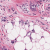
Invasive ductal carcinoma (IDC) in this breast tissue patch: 1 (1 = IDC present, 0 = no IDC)